Interaction volume radius: 10 \u00c5
Interaction volume height: 10 \u00c5
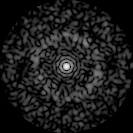
Disorder parameter: 0.8603